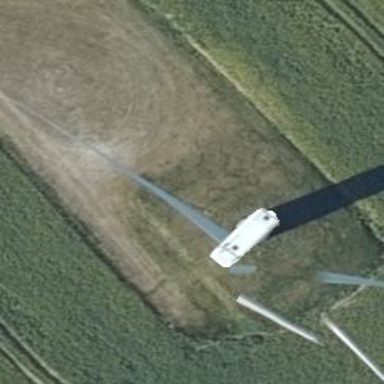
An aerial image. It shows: Wind generator powered by wind turbines of horizontal axis type. It is manufactured by Vestas.